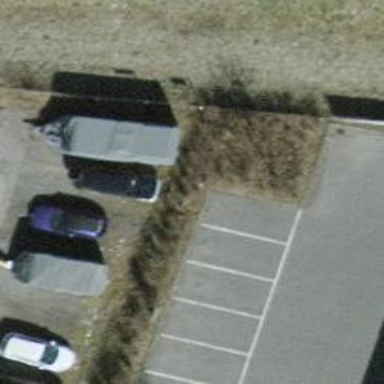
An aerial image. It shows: Charging station.